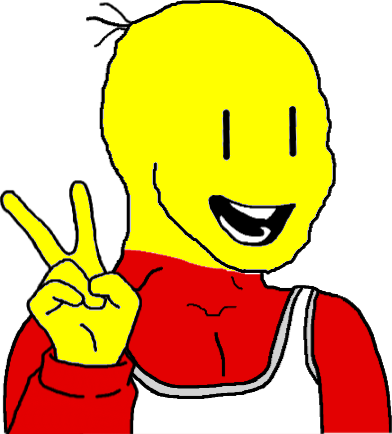
Label: 5_Bloomer